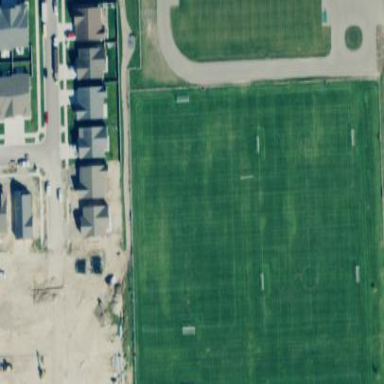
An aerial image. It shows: Soccer pitch designated for leisure and sports activities.